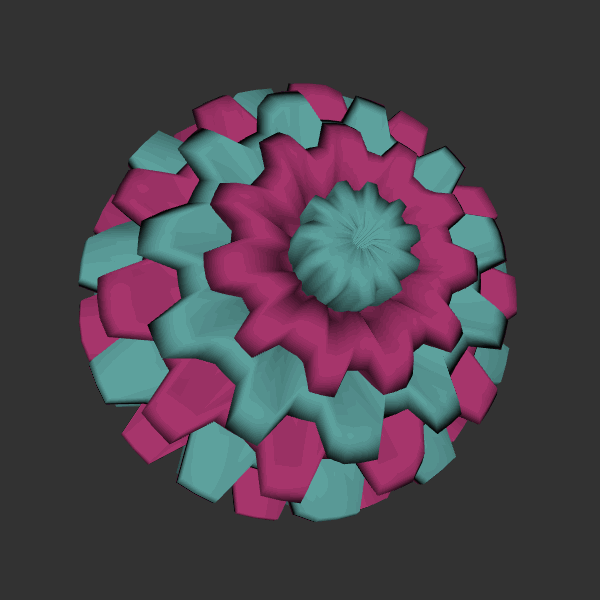
Background: dark